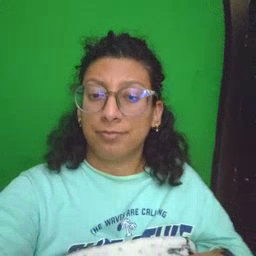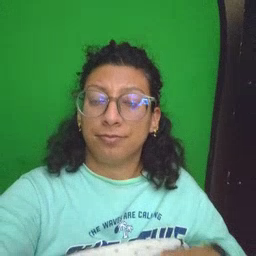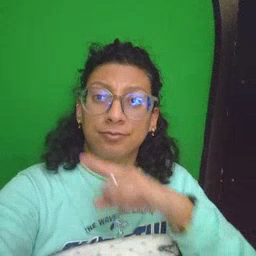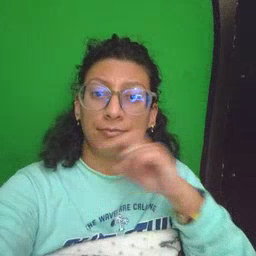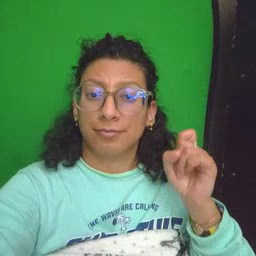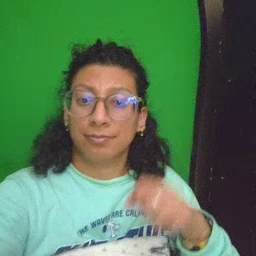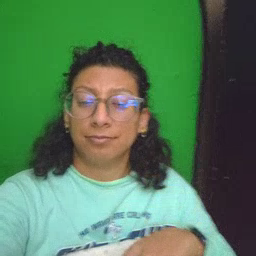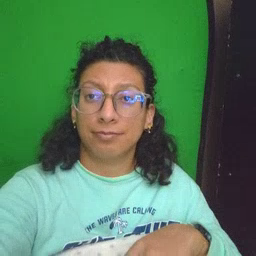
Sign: dry